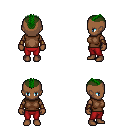
a pixel art fantasy rpg character, female body template, human, dark skin, brown sleeveless shirt, red pants, green short mohawk hairstyle, leather bracers, four views (front, back, left, right), 2x2 character sprite sheet, small pixel art, hard edges, no anti-aliasing